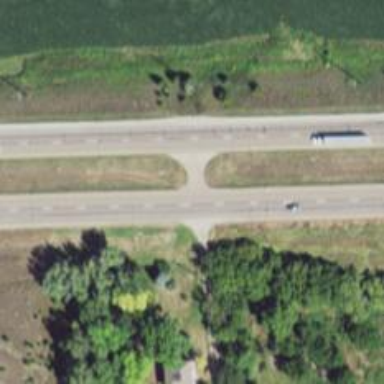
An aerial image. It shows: Asphalt trunk highway which is also expressway.